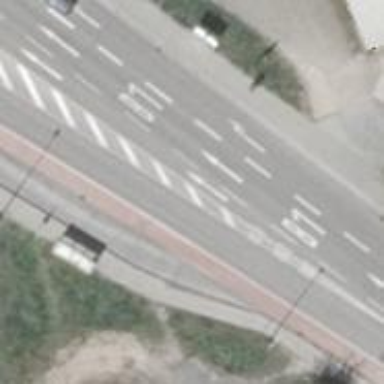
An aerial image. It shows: Asphalt road with primary highway designation. There is cycle track on the right side.